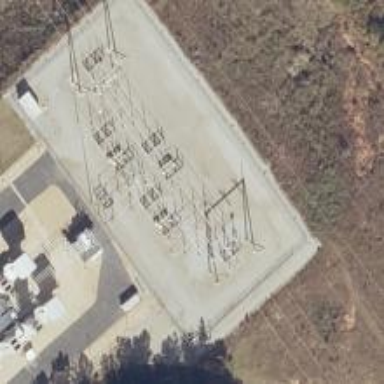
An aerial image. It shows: Switch used for power control.